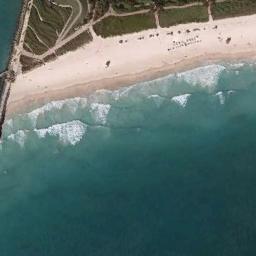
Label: beach